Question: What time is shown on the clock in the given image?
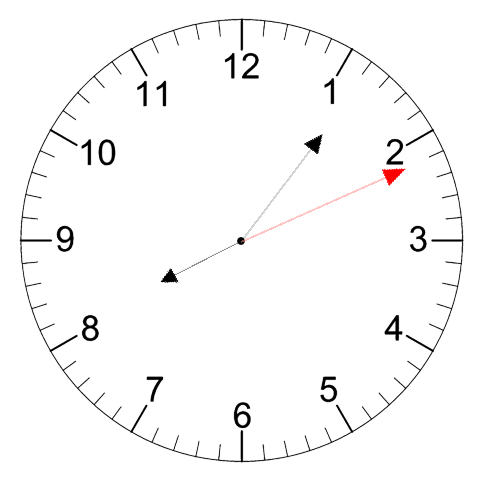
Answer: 08:06:11